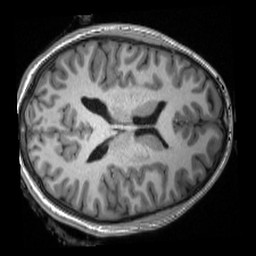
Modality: T1w
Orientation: axial
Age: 13
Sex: female
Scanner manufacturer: siemens
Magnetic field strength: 3 T
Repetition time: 2.53 s
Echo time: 0.00169 s